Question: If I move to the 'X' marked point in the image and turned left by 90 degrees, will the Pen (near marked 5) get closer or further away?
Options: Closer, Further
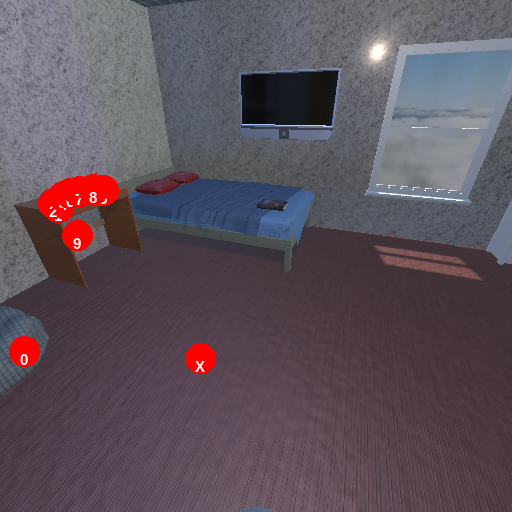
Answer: Closer